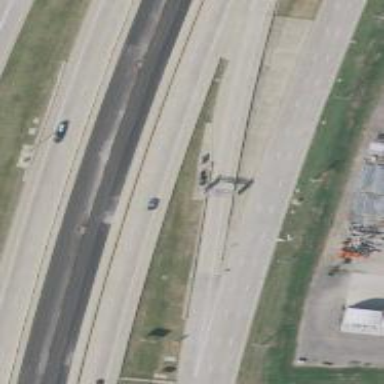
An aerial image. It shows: Toll gantry on the road.